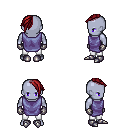
a pixel art fantasy rpg character, male body template, dark elf, purple skin, chain tabard jacket, white pants, brunette long mohawk hairstyle, metal gloves, metal boots, four views (front, back, left, right), 2x2 character sprite sheet, small pixel art, hard edges, no anti-aliasing